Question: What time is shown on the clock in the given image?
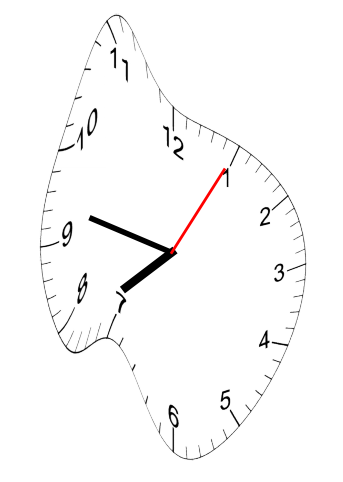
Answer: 07:47:05